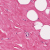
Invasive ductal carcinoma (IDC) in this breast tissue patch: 0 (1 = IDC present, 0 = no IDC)